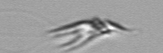
Label: Chrysochromulina_lanceolata